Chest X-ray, AP view. Patient: 21 years old, sex M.
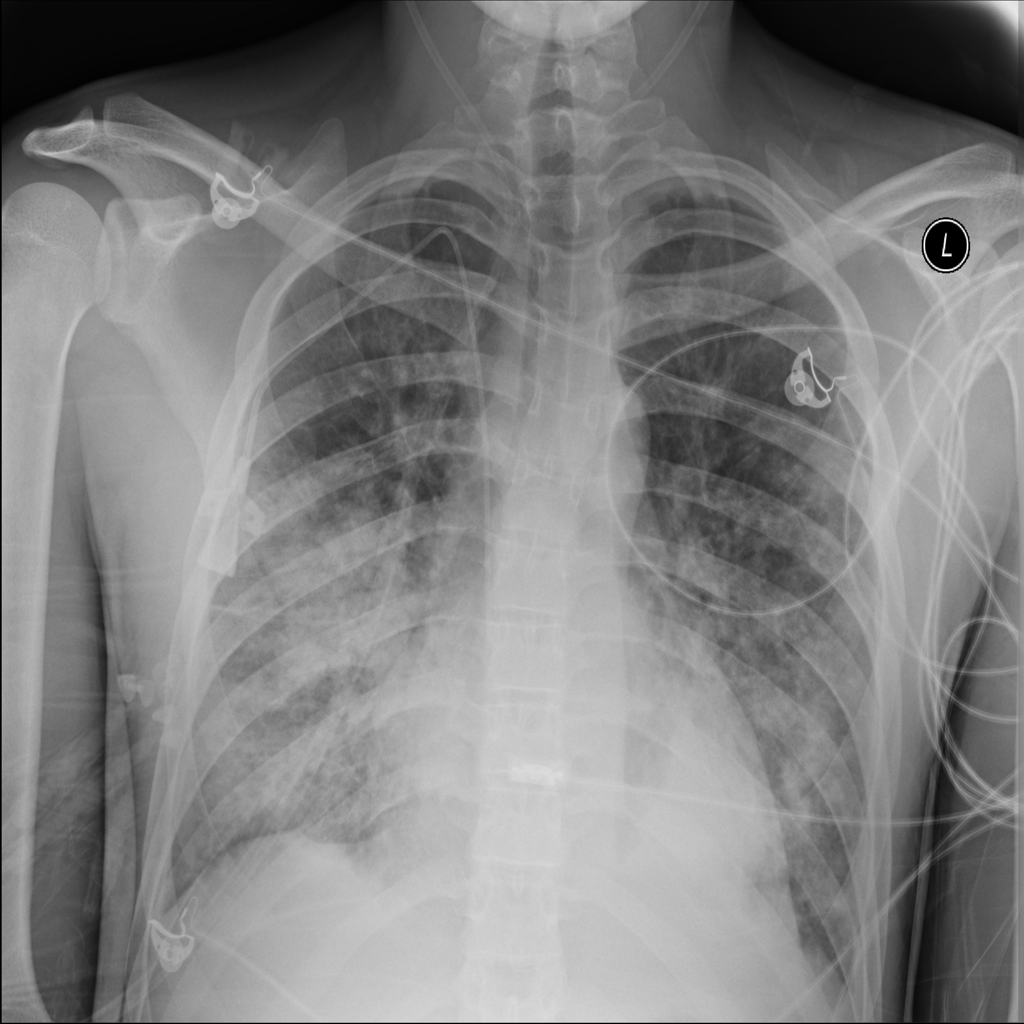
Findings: Infiltration